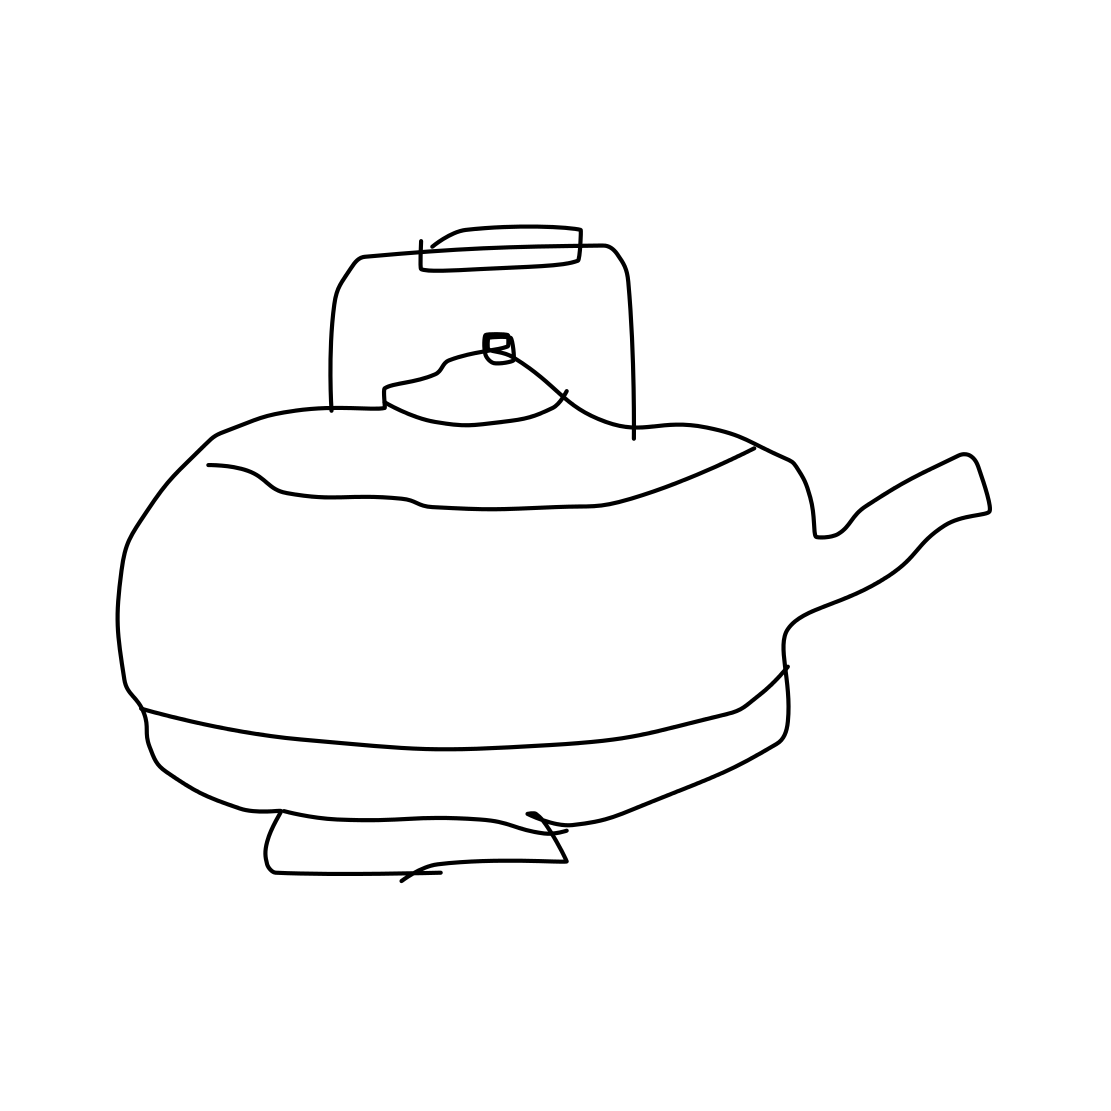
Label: teapot